Aerial crown-view tile of a tropical tree (Barro Colorado Island, Panama), acquired 20241112:
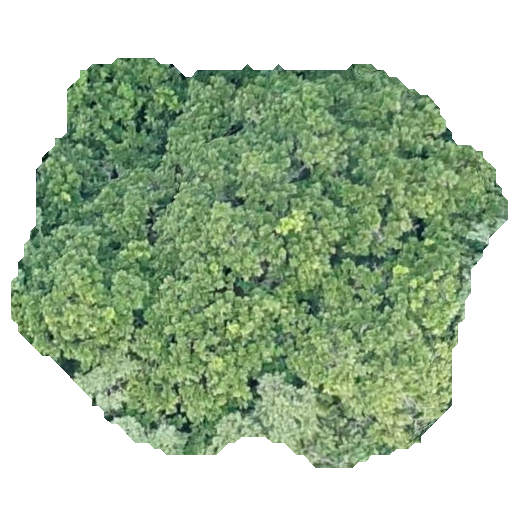
Species: Anacardium excelsum
GBIF accepted scientific name: Anacardium excelsum
Crown area: 240.495 m²